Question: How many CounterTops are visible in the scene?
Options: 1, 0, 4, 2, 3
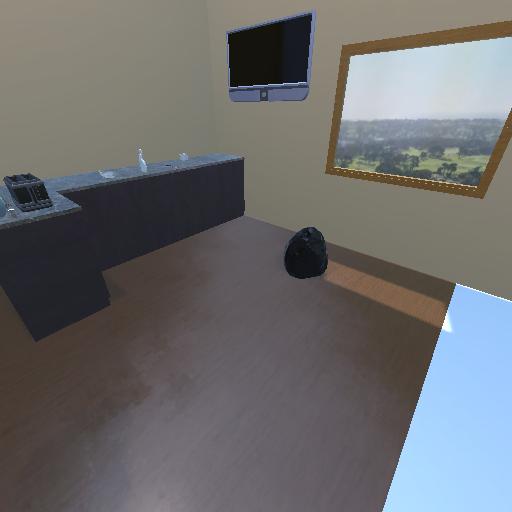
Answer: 1